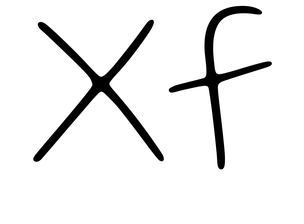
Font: Gluten_Thin